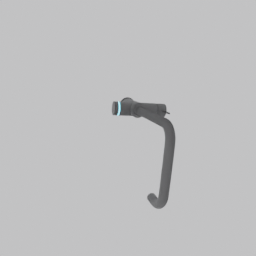
Label: appliances